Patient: sex M, age 68
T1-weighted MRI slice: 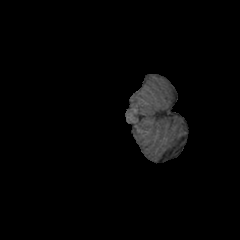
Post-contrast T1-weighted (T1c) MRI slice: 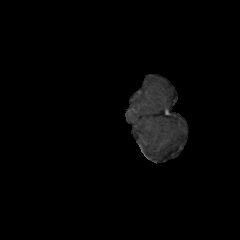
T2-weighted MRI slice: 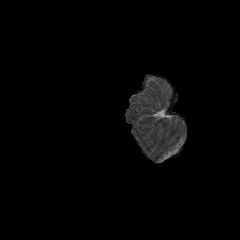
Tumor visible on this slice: no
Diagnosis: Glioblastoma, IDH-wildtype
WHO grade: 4